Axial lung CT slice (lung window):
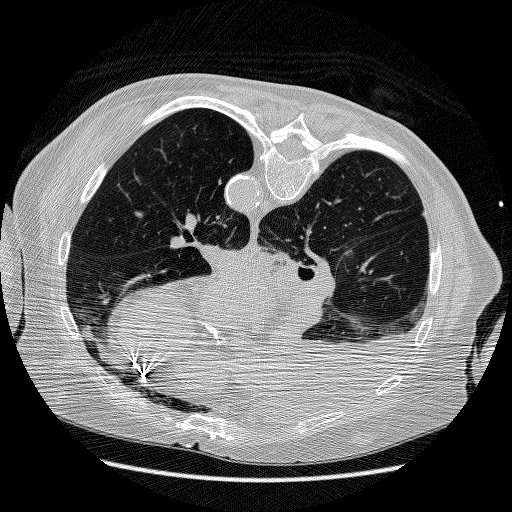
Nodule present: no